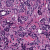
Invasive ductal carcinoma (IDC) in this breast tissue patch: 0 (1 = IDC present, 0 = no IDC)